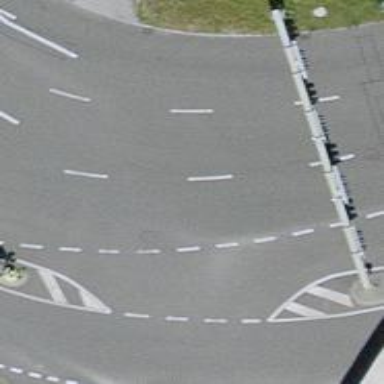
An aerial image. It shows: Road with traffic signals.